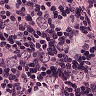
Metastatic tissue present: yes